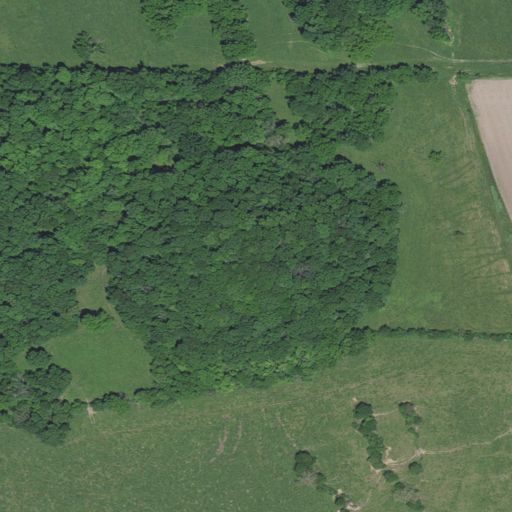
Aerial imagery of mountain in Missouri named Owens Knob containing pasture, deciduous forest, and mixed forest